Field crop: tomato
Growth stage: 1
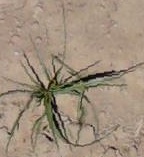
Species: cyperus